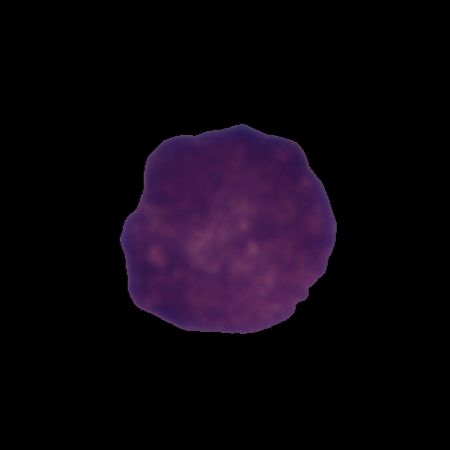
Label: cancer